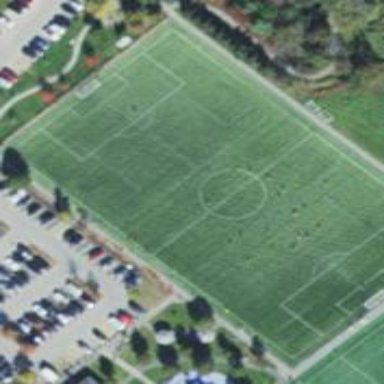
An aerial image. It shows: Soccer pitch for leisureland activities.